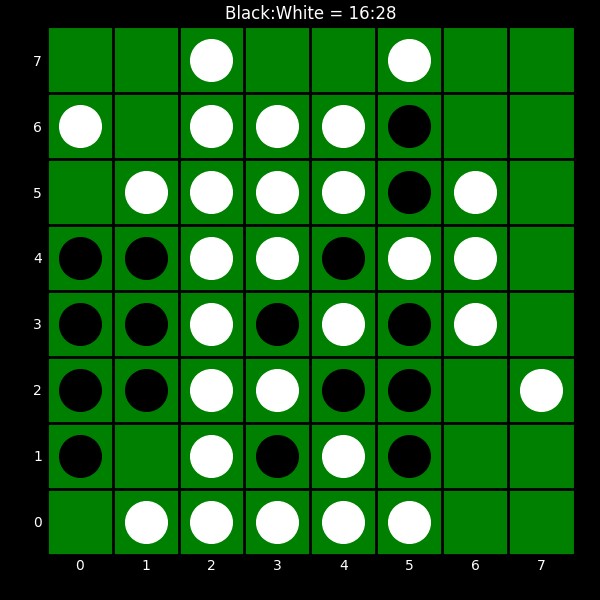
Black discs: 16
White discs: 28